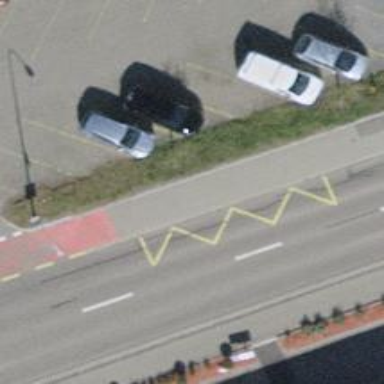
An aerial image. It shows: Bus stop with platform for public transport.